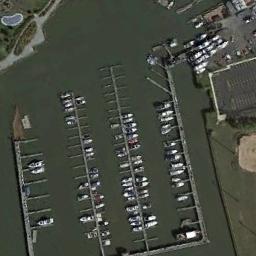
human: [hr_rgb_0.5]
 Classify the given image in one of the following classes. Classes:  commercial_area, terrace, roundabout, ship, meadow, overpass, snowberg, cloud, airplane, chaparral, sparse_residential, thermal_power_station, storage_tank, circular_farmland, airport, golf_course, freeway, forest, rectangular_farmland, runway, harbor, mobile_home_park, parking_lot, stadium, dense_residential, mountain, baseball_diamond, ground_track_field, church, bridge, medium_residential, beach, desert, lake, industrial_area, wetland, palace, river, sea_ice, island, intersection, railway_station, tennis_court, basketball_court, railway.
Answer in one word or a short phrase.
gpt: harbor